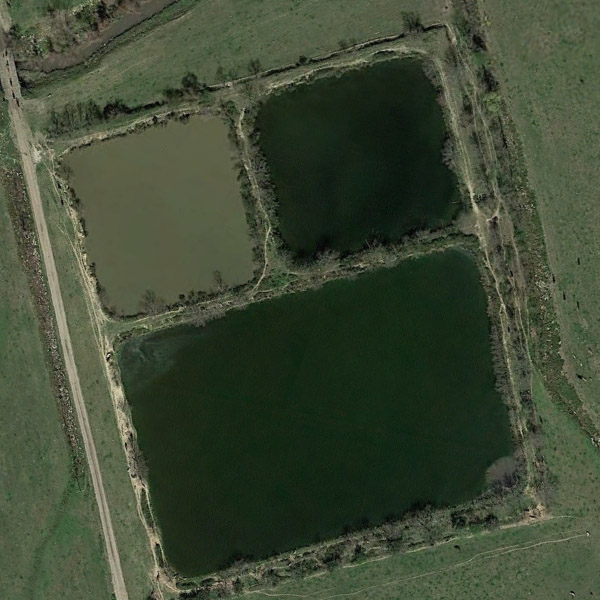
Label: Pond